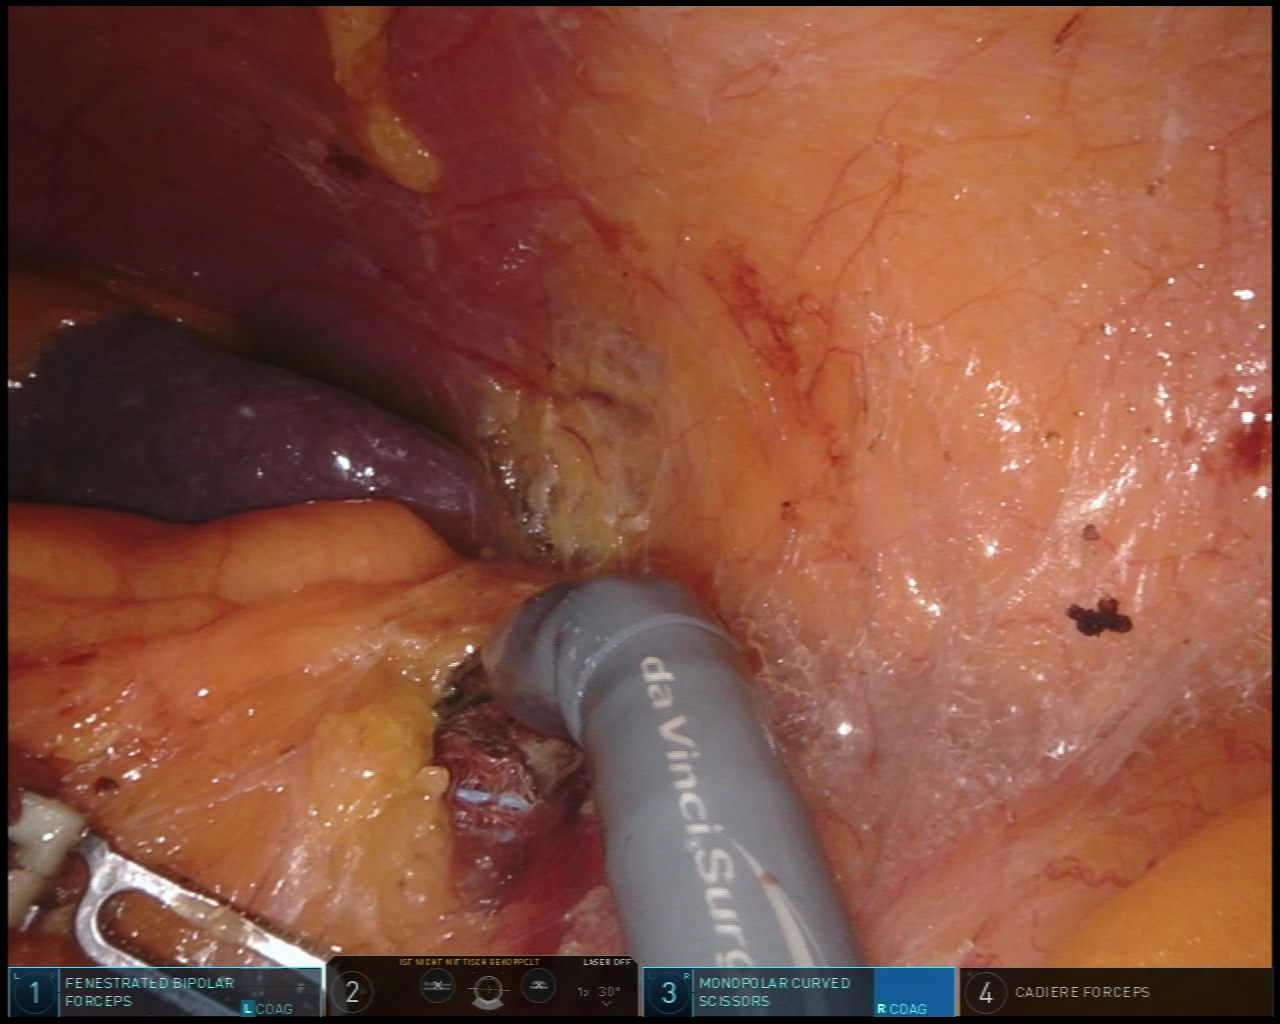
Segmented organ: spleen
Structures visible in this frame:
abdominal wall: yes
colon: no
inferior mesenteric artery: no
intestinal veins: no
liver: no
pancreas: no
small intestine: no
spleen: yes
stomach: no
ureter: no
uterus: no
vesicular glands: no